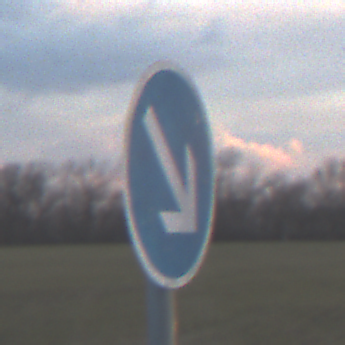
Verkehrszeichen: VorgeschriebeneVorbeifahrtRechts
Umgebung: Outdoor, Nature
Tageszeit: SunriseSunset
Wetter: PartlyCloudy
Licht: Natural
Jahreszeit: NotSpecified
Kontrast: LowContrast